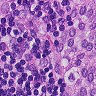
Metastatic tissue present: yes